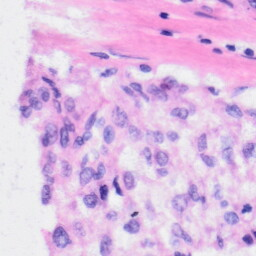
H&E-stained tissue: Liver